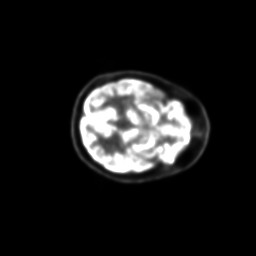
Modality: PET
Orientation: axial
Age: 23
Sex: male
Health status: ill